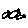
Label: fish